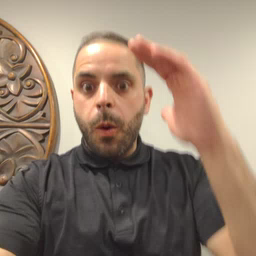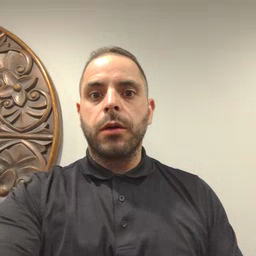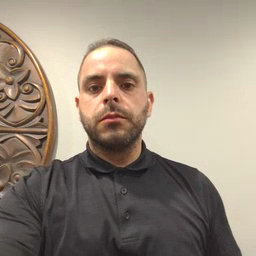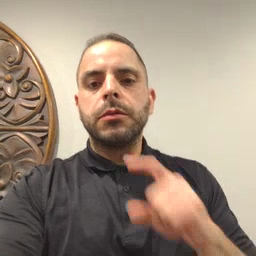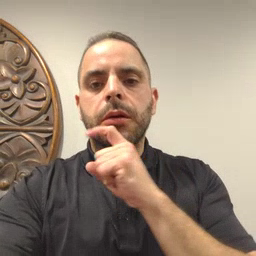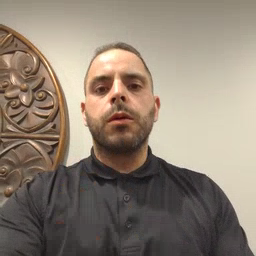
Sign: cereal